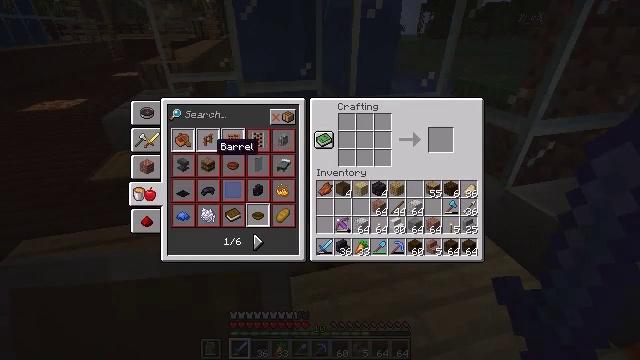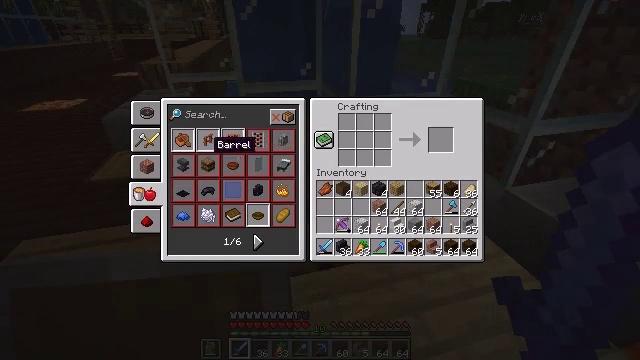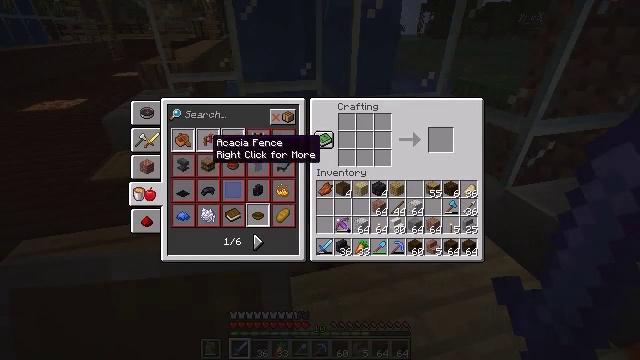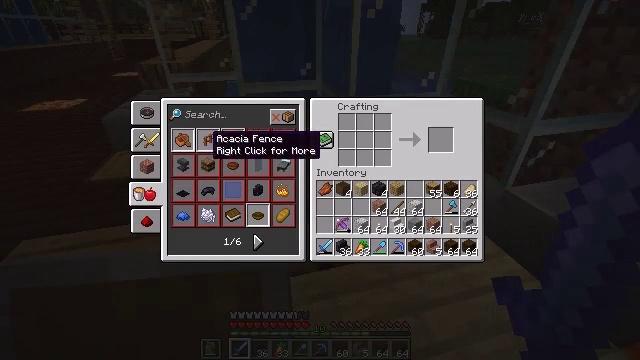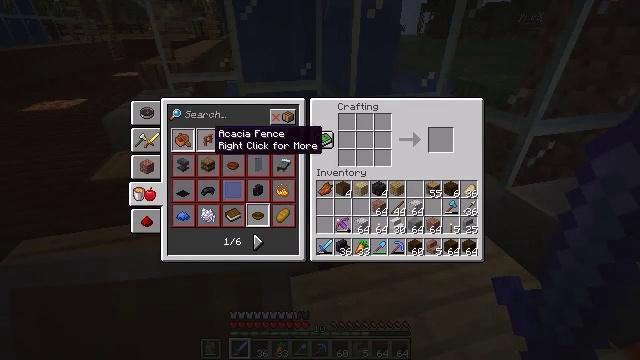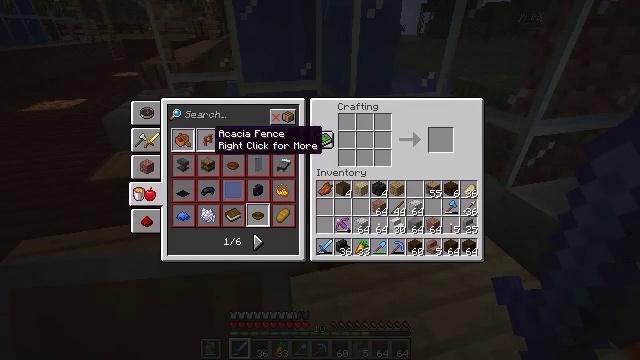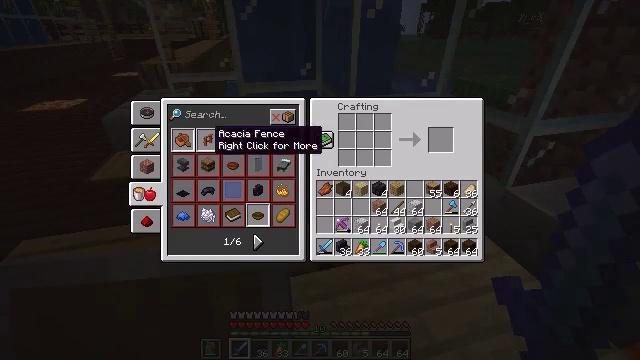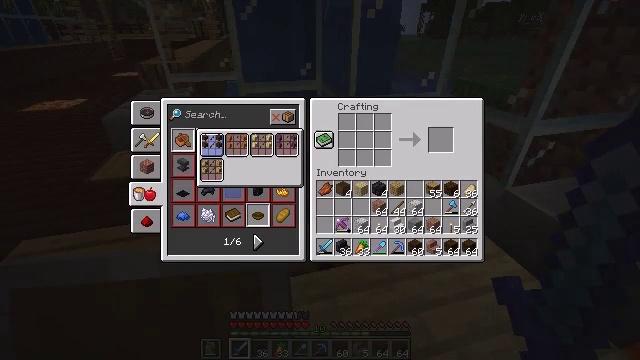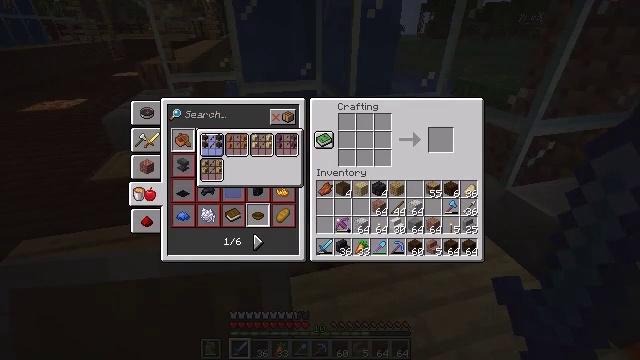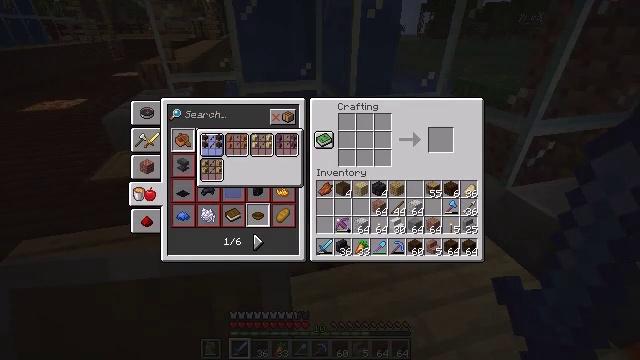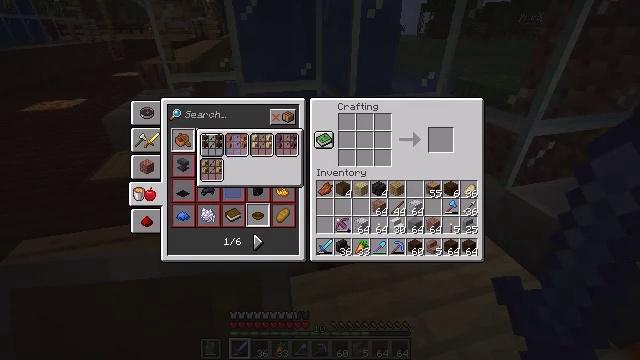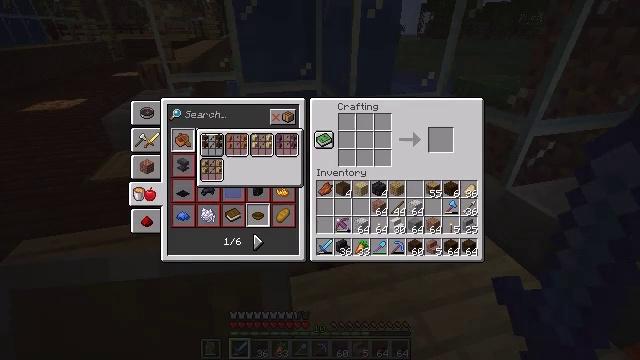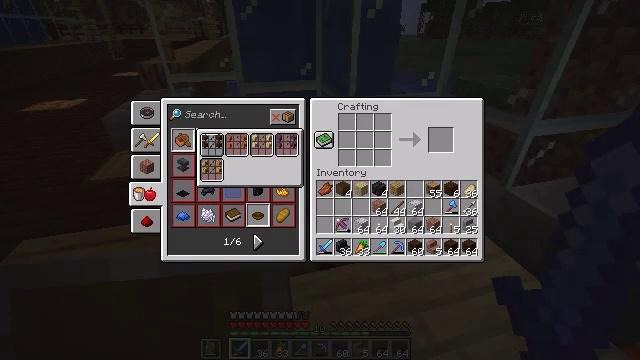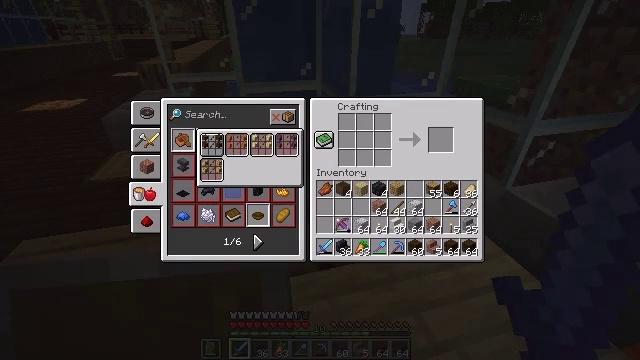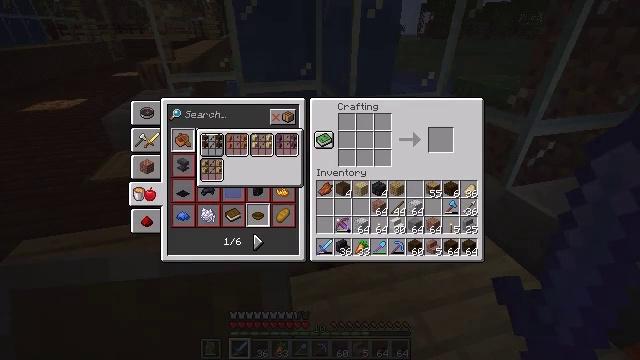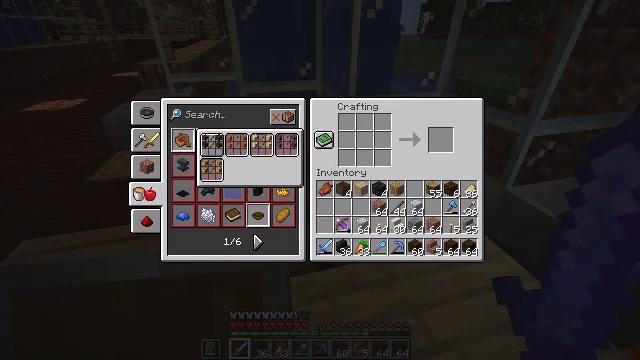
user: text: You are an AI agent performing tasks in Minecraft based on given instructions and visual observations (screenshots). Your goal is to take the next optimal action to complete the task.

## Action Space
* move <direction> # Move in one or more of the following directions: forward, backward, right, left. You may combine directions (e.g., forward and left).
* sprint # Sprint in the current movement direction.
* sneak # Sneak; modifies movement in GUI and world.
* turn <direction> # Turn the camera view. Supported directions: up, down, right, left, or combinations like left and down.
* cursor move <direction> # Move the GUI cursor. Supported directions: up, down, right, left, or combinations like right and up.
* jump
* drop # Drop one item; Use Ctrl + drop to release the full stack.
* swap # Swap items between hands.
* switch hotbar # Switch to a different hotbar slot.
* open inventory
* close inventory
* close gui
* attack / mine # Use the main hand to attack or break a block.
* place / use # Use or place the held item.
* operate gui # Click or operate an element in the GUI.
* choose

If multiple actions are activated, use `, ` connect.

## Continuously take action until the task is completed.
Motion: motion action
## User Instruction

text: Open the crafting table and make a dark oak fence.
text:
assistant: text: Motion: no_op
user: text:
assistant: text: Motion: no_op
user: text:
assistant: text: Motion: no_op
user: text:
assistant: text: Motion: no_op
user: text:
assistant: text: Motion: no_op
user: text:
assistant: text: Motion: no_op
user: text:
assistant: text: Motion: choose
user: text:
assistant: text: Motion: choose
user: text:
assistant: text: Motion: cursor move right
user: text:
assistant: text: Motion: cursor move right and down
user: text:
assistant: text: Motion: cursor move right and down
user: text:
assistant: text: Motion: cursor move right
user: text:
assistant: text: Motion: no_op
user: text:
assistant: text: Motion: cursor move left
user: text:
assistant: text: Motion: no_op
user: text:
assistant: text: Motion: no_op
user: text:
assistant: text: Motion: no_op
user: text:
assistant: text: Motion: cursor move left and down
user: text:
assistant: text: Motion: no_op
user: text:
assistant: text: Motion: no_op
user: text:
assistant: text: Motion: cursor move up
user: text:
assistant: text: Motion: cursor move up
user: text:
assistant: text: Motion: no_op
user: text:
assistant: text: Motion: operate gui
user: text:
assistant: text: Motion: operate gui
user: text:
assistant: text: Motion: no_op
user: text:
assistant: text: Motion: operate gui
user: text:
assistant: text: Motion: operate gui
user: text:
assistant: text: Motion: no_op
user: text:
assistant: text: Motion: operate gui